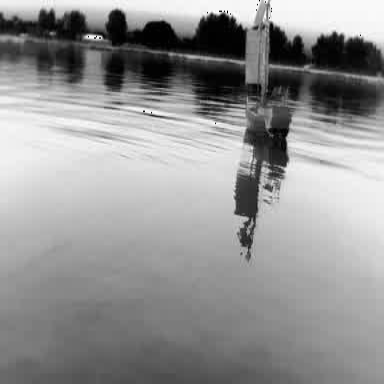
There is a sailboat in the infrared image.